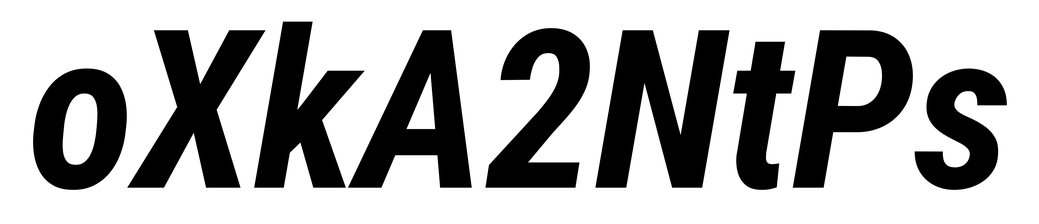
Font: Roboto-Italic_Condensed_Bold_Italic